Question: I have a list of objects that are returned as a sequence, I would like to retrieve the keys of each object so as to be able to display the object correctly. At the moment I try which seems to get something like the queries that return the objects (Not sure how to explain that last sentence either but img below shows what I'm trying to explain).

The objects amount of objects returned are correct (7) but displaying the keys for each object is my aim. The <URL>.
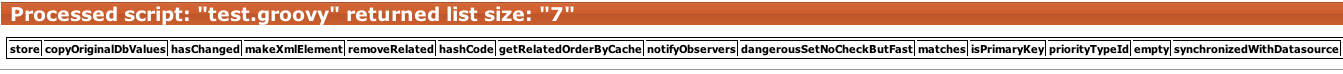
Answer: Seems like it my sequence is a list of hashes and as explained by Daniel Dekany <URL>:
> The original problem is that, someHash[key] expects a
as key. Because, the hash type of FTL, by definition, maps
keys to arbitrary values. It's not the same as Java's Map.
(Note that to further complicate the matters, in FTL
someSequenceOrString[index] expects an integer index. So, the [] thing
is used for that too.) Now someBeanWrappedMap(key) has technically
nothing to do with all the []-s, it's just a method call, so it
accepts all kind of keys. If you have a Map with non-string keys, you
must use that.
Thanks D Dekany if you're on stack, this ended my half day frustration with the ftl template.